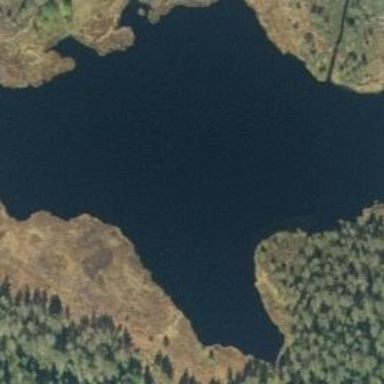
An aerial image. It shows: Beautiful lake surrounded by nature.